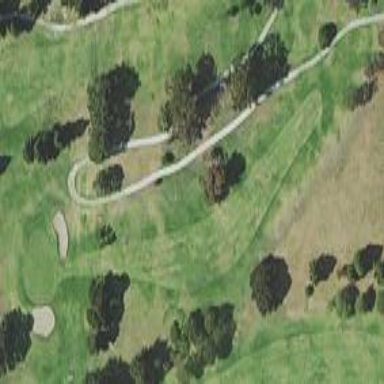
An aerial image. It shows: Rough grassy area used for golf.